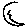
Label: moon